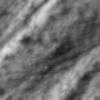
Label: no_change